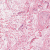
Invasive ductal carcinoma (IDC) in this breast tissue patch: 0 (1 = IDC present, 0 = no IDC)